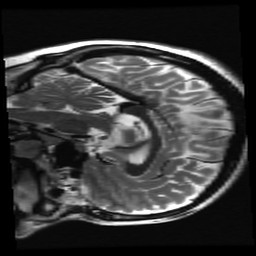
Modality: T2w
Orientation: sagittal
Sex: female
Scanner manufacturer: ge
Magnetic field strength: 3 T
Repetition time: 5 s
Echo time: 0.1012 s